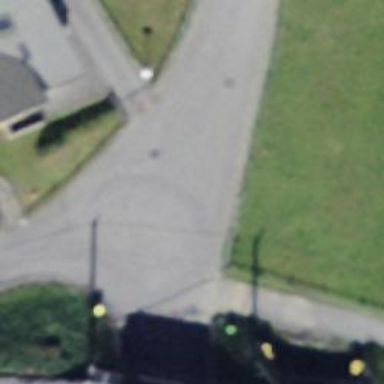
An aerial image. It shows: Post box is visible.